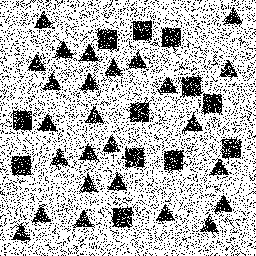
Squares: 12
Triangles: 26
Stars: 0
Total shapes: 38